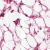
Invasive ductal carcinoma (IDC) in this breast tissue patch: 0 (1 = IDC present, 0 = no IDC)